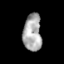
Tissue: skin
Cell type: Epithelial cells
Senescence score: 0.2439
Nuclear area (px): 663
Mean DAPI intensity: 170.015